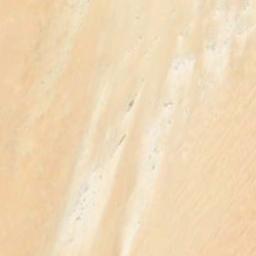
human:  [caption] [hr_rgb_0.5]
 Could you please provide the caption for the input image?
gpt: The desert has yellow sand and flat terrain .

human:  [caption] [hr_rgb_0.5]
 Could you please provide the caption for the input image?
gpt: The desert is full of white sand .

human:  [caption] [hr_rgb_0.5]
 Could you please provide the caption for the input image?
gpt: There are some bare rocks in this desert .

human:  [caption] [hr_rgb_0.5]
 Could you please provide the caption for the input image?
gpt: It is a piece of flat desert .

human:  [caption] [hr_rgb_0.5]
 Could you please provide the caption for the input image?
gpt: A yellow sandy desert with some white bare land .